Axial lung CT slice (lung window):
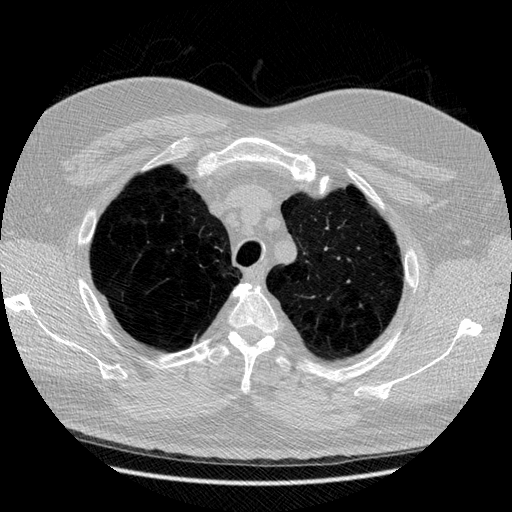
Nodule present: no